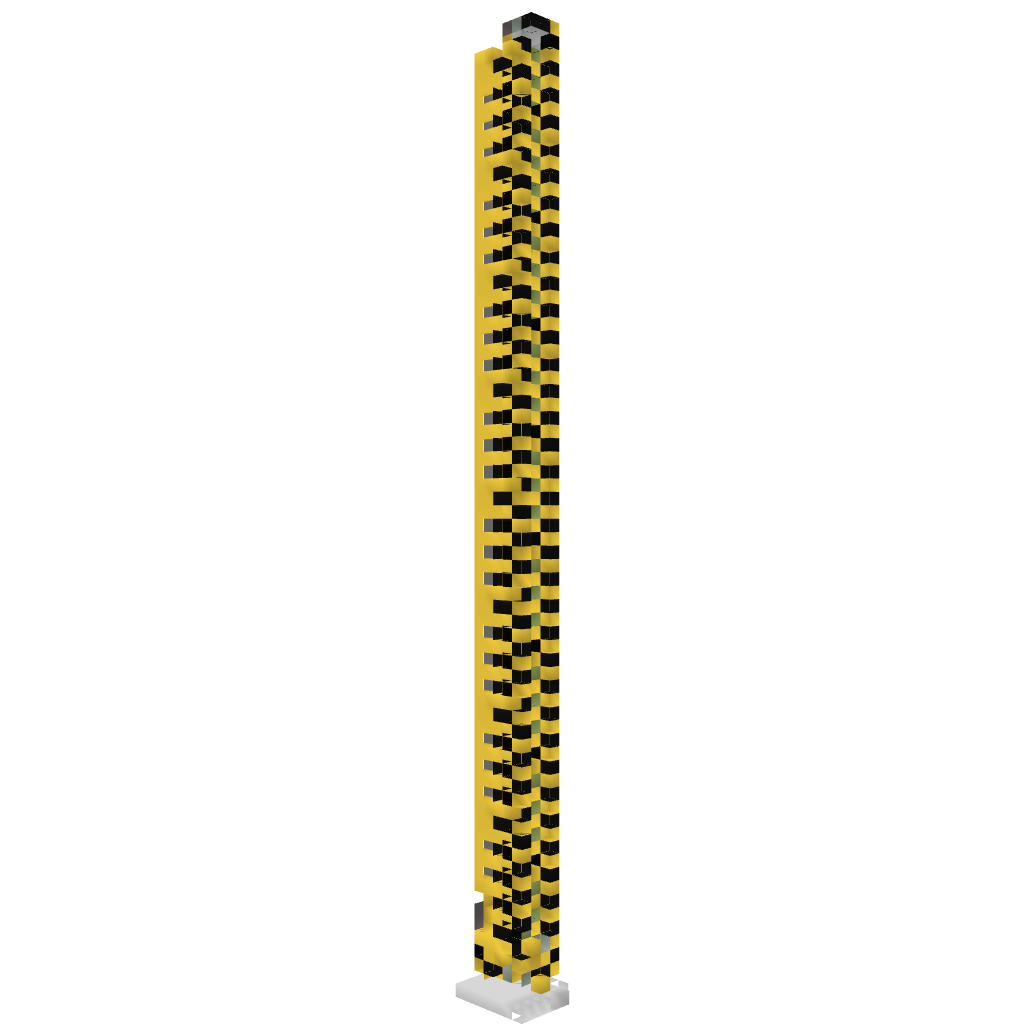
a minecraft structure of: Sky elevator